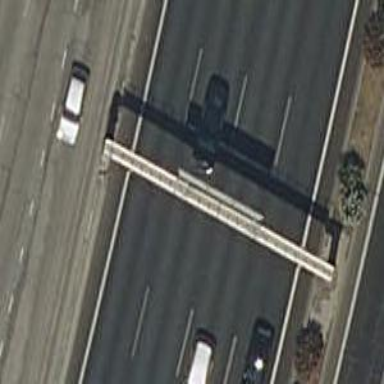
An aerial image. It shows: Overhead guidepost.